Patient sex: M
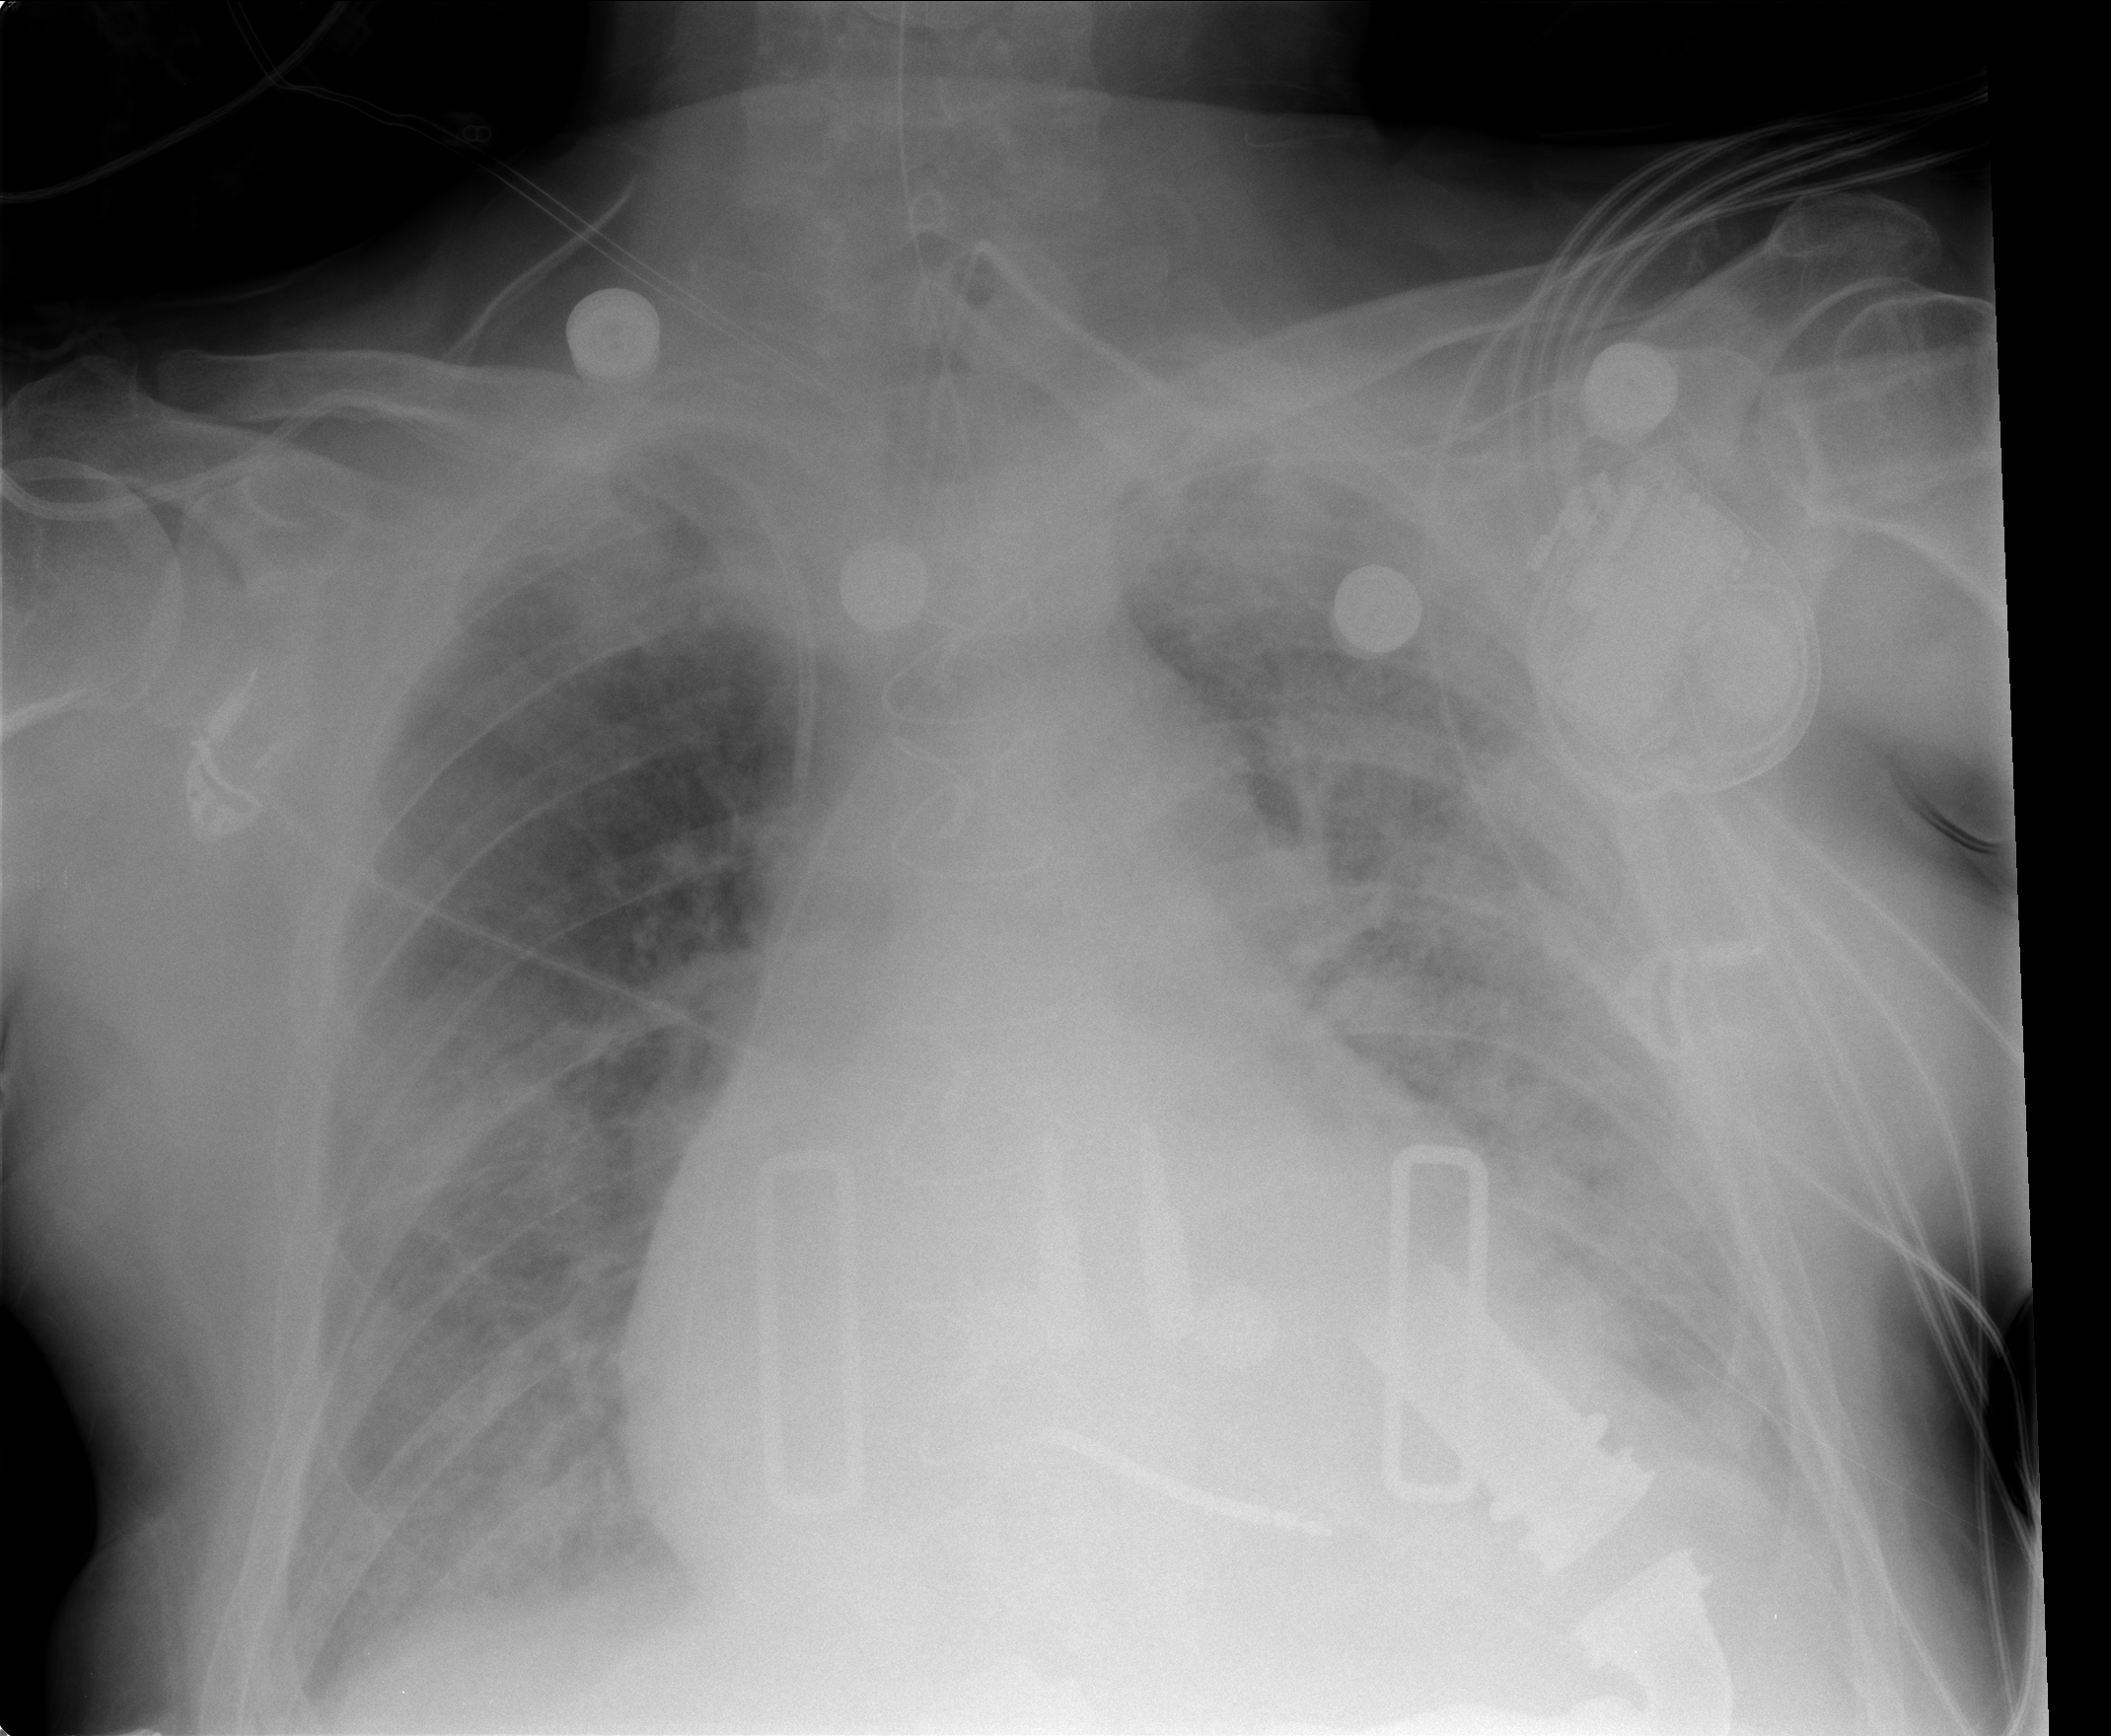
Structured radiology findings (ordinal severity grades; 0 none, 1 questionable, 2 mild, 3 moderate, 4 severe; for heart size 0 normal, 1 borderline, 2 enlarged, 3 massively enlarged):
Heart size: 3
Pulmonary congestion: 3
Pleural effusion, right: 2
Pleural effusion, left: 2
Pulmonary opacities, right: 3
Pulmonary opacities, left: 3
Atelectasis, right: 0
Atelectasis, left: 0